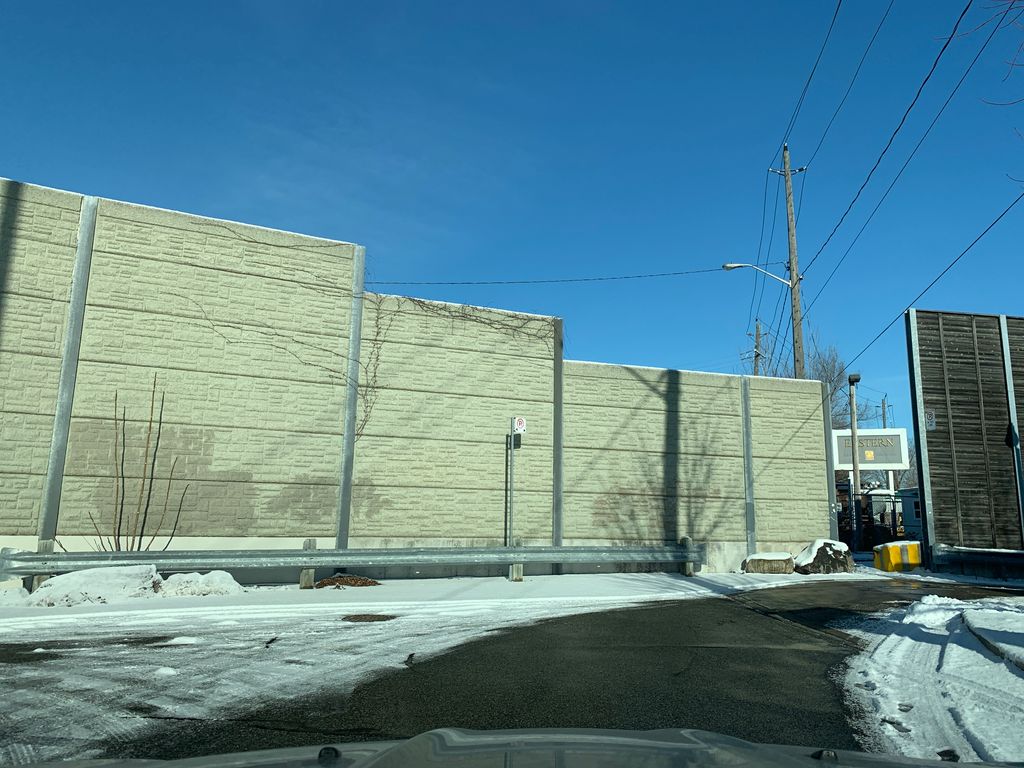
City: toronto